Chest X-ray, PA view. Patient: 29 years old, sex F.
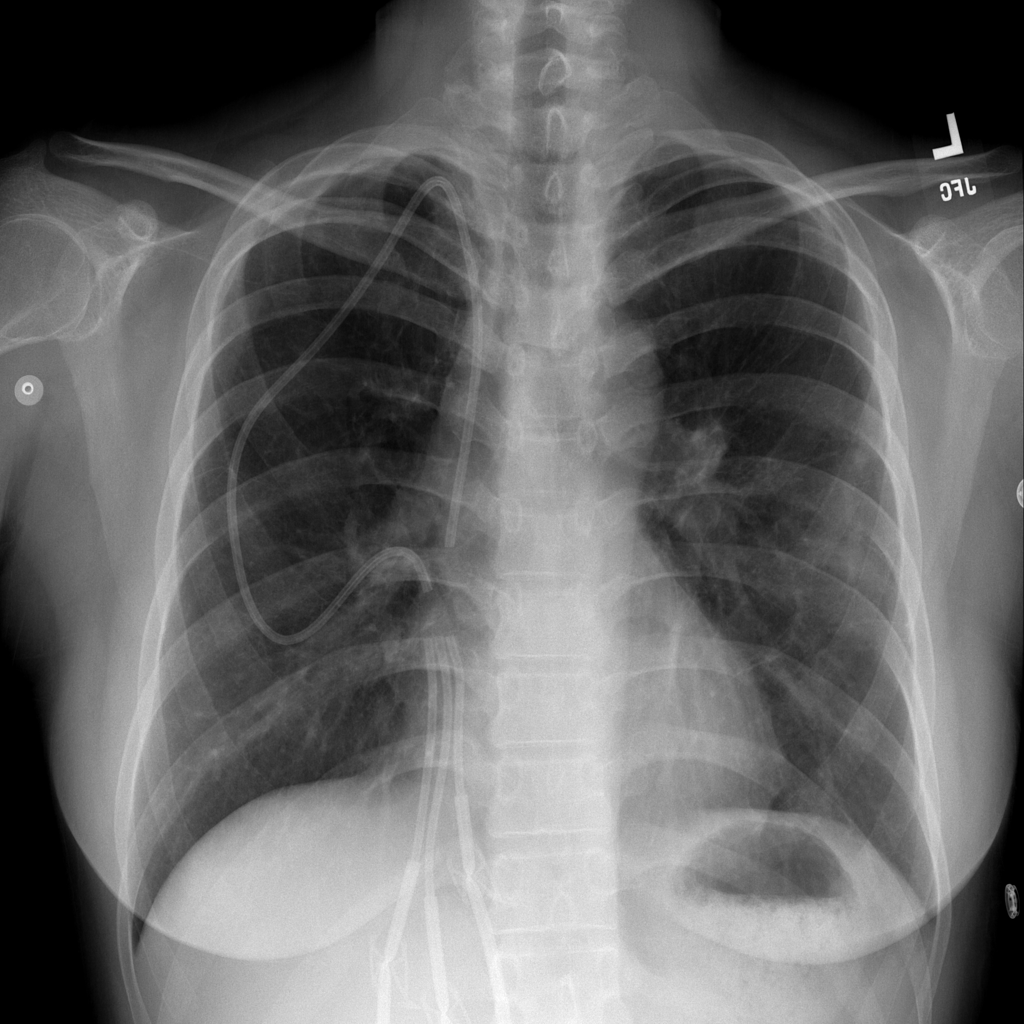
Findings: Infiltration